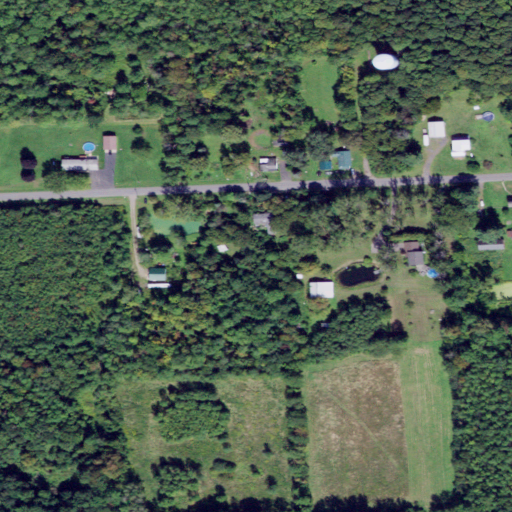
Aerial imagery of mountain in New York named Tug Hill containing deciduous forest, shrub, mixed forest, open development, pasture, medium intensity development, and low intensity development